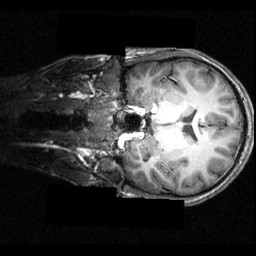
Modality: T1w
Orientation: coronal
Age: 19
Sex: male
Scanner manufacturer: siemens
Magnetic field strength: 3.951 T
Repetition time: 1.5 s
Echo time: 0.00335 s